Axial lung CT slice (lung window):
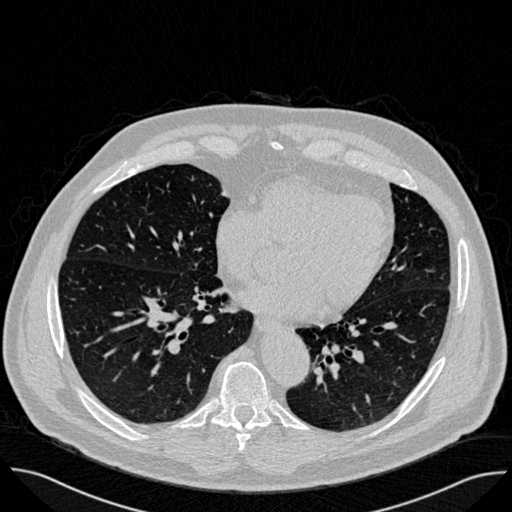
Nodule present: no